Field crop: tomato
Growth stage: 1
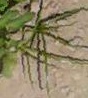
Species: cyperus